Question: I am fairly new to SQL, and not sure if i'm doing something wrong or is the database limited by the host company.
Every time i try to use one of the recomanded solutions that i was able to find, i get an error.

'GRANT USAGE ON *.* TO overlim1_bot_acc@localhost WITH MAX_USER_CONNECTIONS 0;'
What should/can i do?
Should i upgrade to a bigger host?
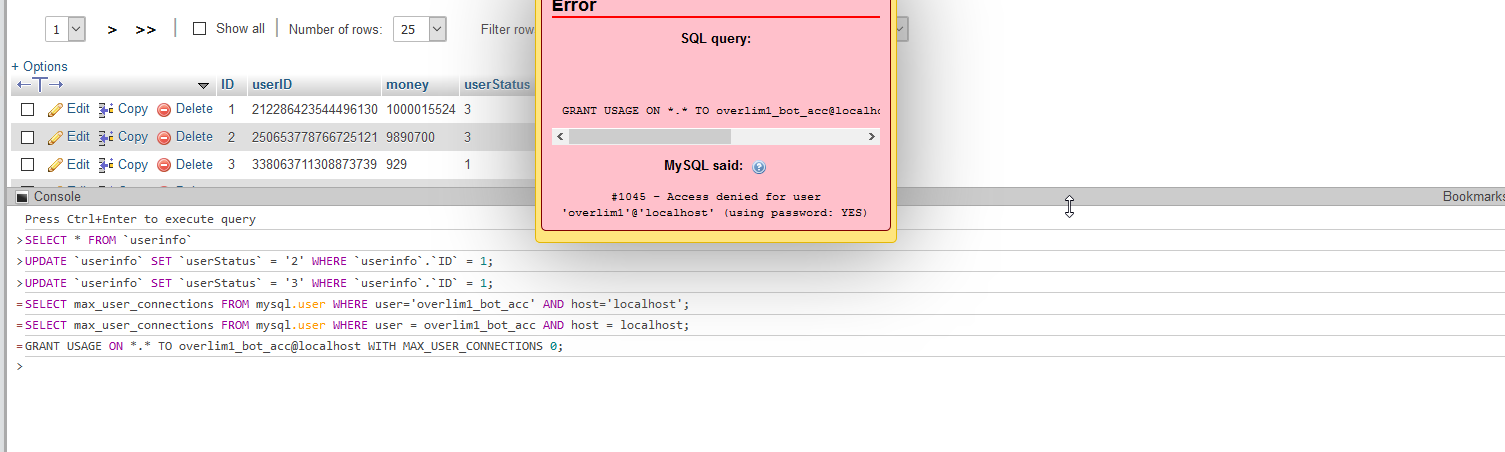
Answer: Most probably, the user which you are currently connected does not have GRANT privilage,
You need to use elevated user such as root, in order to grant other user for anything.